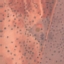
Land use / land cover class: PermanentCrop